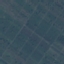
Land use / land cover: PermanentCrop